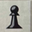
Piece: bP